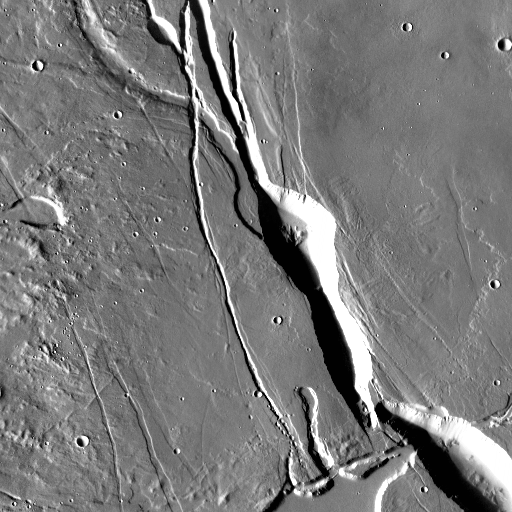
Crater classes present: Background, Other, Layered